Aerial crown-view tile of a tropical tree (Barro Colorado Island, Panama), acquired 20241216:
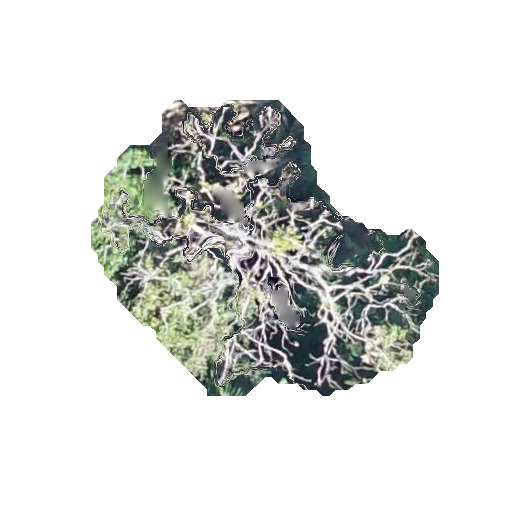
Species: Cecropia insignis
GBIF accepted scientific name: Cecropia insignis
Crown area: 98.954 m²